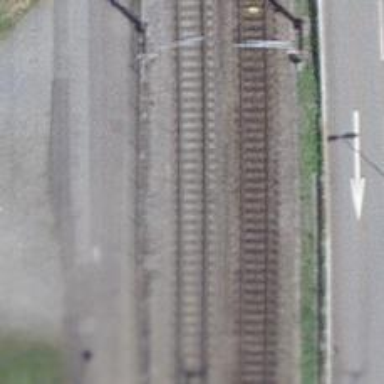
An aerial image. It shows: Railway with two tracks and electrified overhead contact lines.